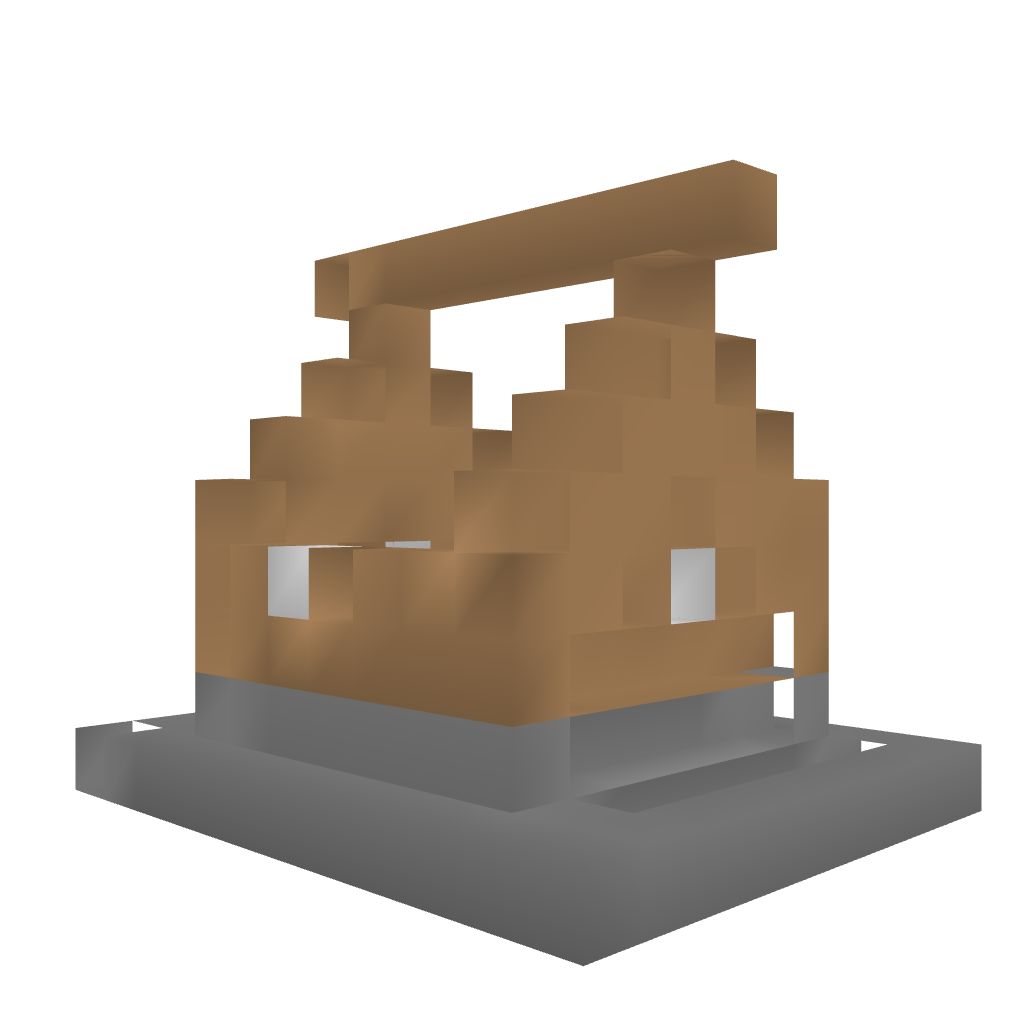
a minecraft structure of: Ultima Online Housing - Small Wooden House bad low quality